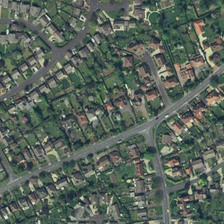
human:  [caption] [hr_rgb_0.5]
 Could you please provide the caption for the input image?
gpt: many buildings and green trees are in a dense residential area .

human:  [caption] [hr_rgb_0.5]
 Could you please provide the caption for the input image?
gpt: many buildings and green trees are in a dense residential area .

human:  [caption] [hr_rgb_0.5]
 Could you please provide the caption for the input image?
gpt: many buildings and green trees are in a dense residential area .

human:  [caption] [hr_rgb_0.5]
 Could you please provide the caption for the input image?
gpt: many buildings and green trees are in a dense residential area .

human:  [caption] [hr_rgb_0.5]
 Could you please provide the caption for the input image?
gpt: many buildings and green trees are in a dense residential area .